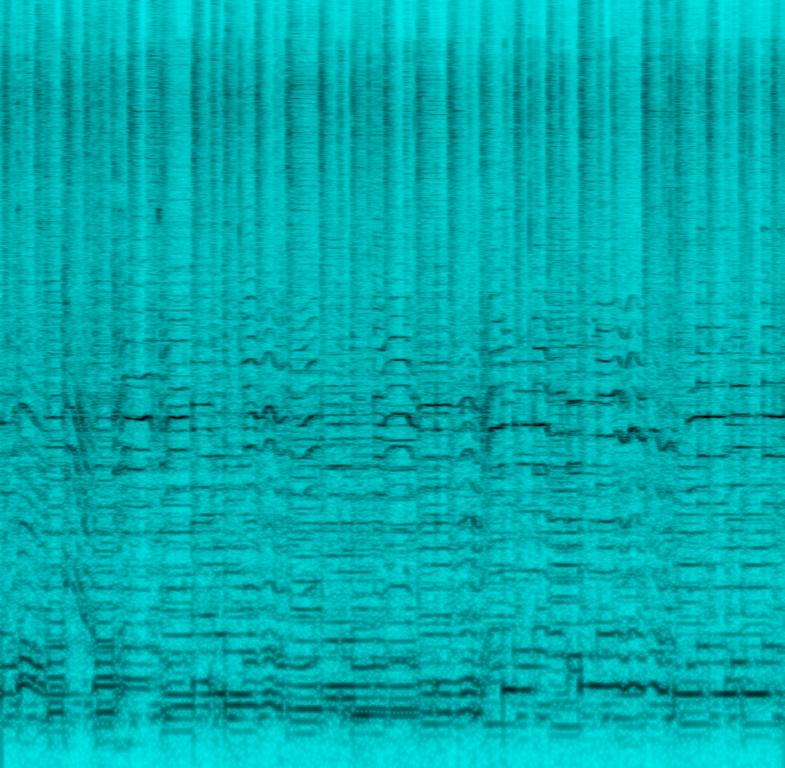
The low quality recording features an arpeggiated steel acoustic guitar playing alongside acoustic rhythm guitar chord progression. The recording is noisy and in mono and it sounds like a cartoon song.